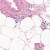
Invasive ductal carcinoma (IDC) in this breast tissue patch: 0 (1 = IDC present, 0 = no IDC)